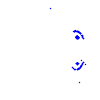
Particle: proton